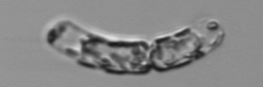
Label: Guinardia_striata